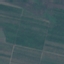
Land use / land cover class: PermanentCrop